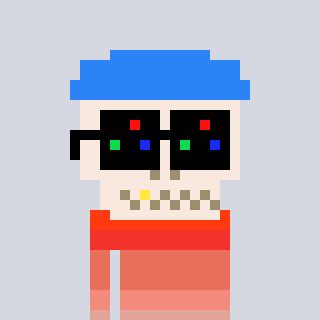
a pixel art character with square black sunglasses, a skeleton-hat-shaped head and a cold-colored body on a cool background